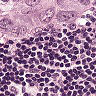
Metastatic tissue present: yes